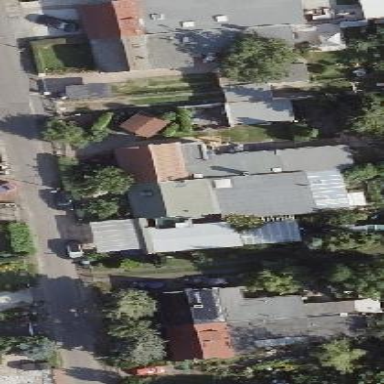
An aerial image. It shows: Semidetached house with gabled roof.